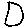
Label: circle